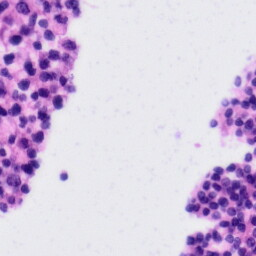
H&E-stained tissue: Tonsil